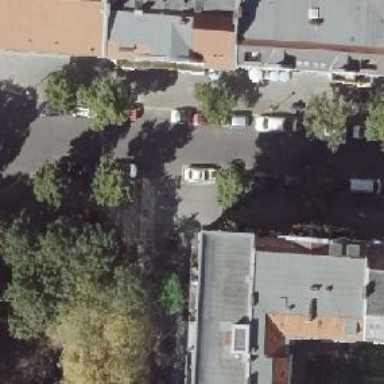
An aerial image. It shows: Residential road with parallel on-street parking lanes. The road has asphalt surface and separate sidewalk.